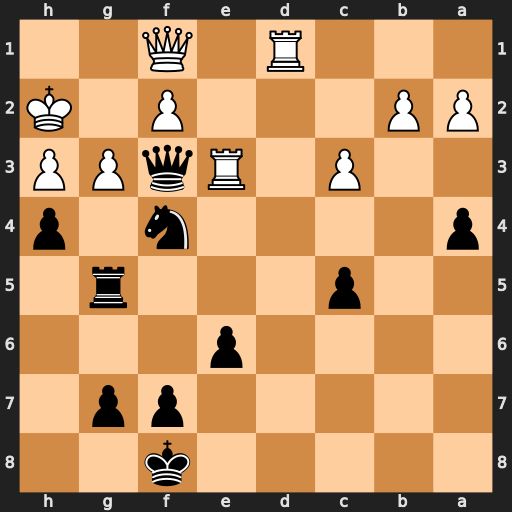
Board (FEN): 5k2/5pp1/4p3/2p3r1/p4n1p/2P1RqPP/PP3P1K/3R1Q2
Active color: b
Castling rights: -
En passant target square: -
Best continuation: hxg3+ fxg3 Qxe3